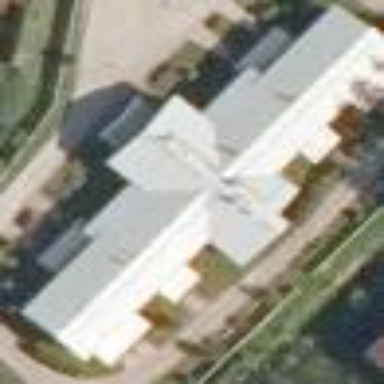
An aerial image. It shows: Public building.